Aerial crown-view tile of a tropical tree (Barro Colorado Island, Panama), acquired 20250414:
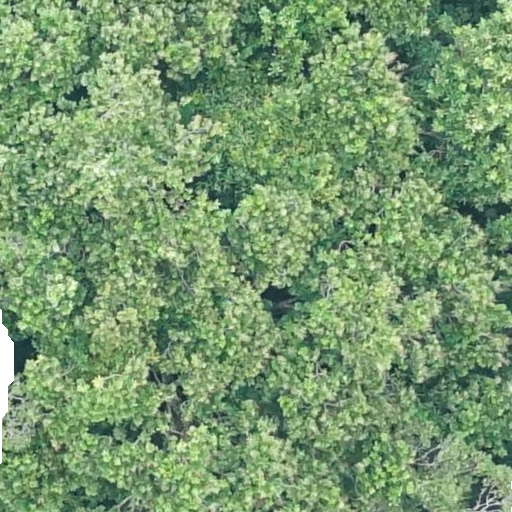
Species: Anacardium excelsum
GBIF accepted scientific name: Anacardium excelsum
Crown area: 629.17 m²